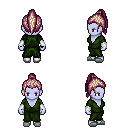
a pixel art fantasy rpg character, female body template, dark elf, purple skin, green robe, gold greaves, white blonde long topknot hairstyle, white cloth bracers, white slippers, four views (front, back, left, right), 2x2 character sprite sheet, small pixel art, hard edges, no anti-aliasing